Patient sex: M
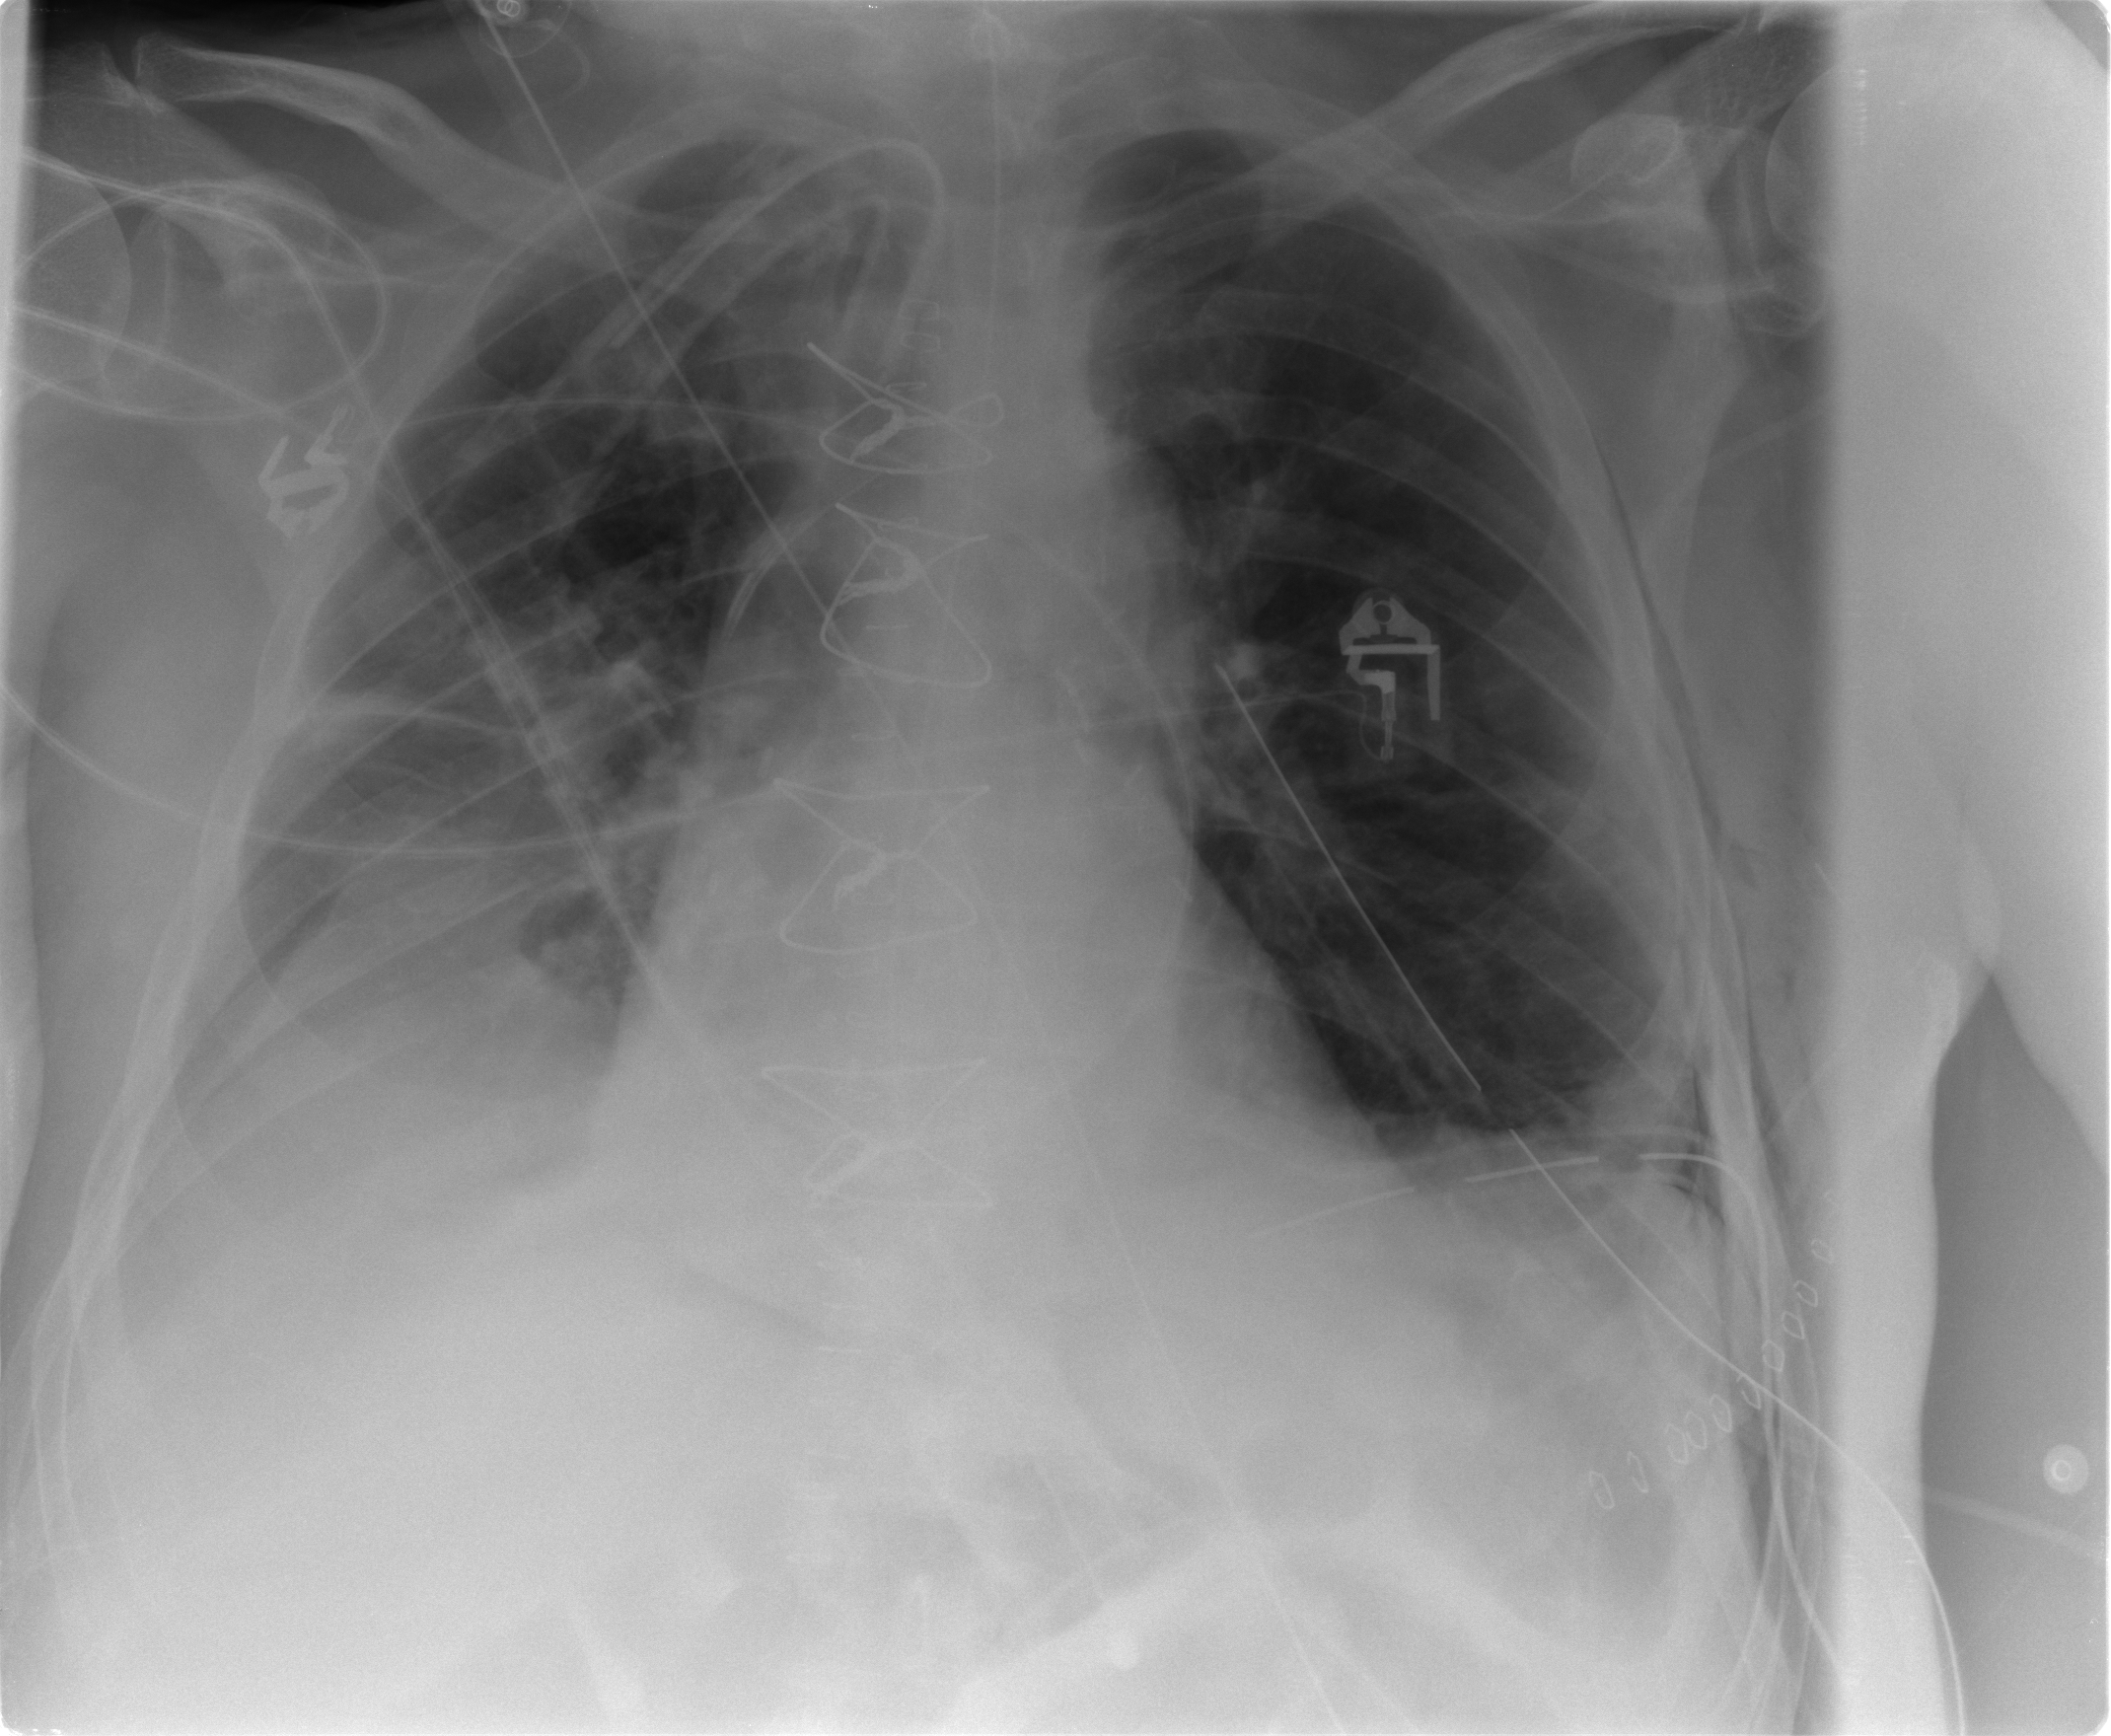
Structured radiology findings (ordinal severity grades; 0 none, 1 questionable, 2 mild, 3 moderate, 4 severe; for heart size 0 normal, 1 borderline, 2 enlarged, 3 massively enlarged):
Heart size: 0
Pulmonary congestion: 2
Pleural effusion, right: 0
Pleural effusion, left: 2
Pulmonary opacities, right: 2
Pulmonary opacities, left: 2
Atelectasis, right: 2
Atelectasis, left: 2